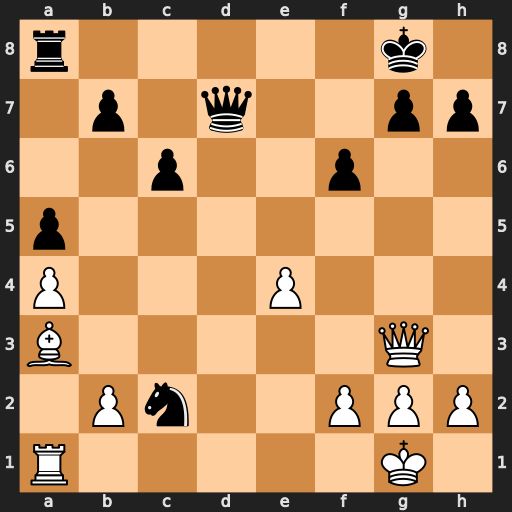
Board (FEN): r5k1/1p1q2pp/2p2p2/p7/P3P3/B5Q1/1Pn2PPP/R5K1
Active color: w
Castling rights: -
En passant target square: -
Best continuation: Qb3+ Kh8 Qxc2